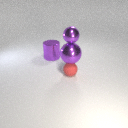
small red rubber sphere below small purple metal sphere